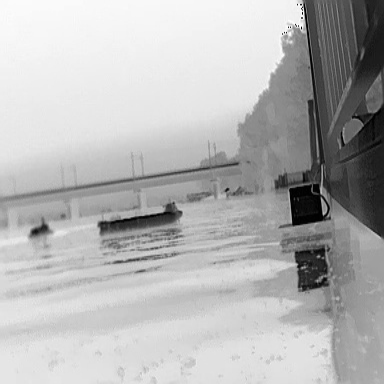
There are two objects shown in the infrared image, including a warship, and a liner.